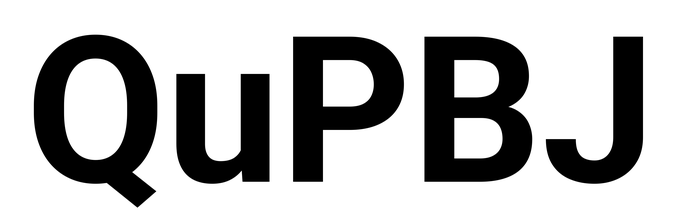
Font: Roboto_Bold